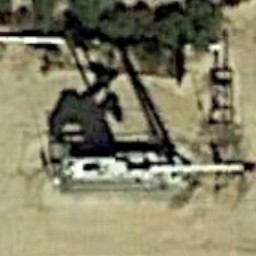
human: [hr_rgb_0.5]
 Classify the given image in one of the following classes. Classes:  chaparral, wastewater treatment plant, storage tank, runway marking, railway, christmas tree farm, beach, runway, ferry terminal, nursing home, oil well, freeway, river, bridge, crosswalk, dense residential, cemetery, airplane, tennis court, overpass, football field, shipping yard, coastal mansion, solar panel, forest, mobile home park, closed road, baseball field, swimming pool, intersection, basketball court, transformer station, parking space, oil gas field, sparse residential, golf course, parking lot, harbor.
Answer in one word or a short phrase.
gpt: oil well